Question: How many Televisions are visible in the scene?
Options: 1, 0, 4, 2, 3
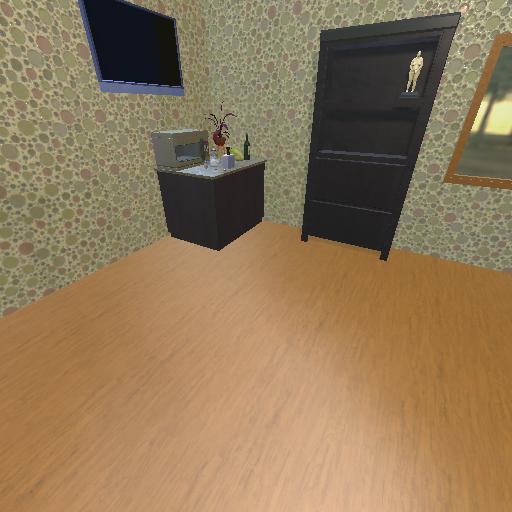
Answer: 1